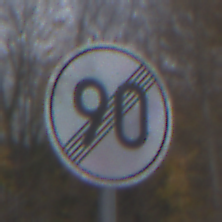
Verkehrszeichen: EndeGeschwindigkeit90
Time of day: MorningAfternoon
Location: Outdoor (Nature)
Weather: Overcast
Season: NotSpecified
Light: Natural